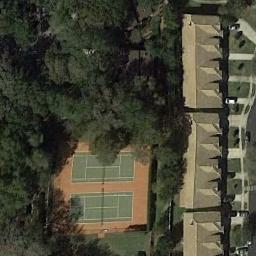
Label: tennis_court